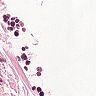
Metastatic tissue present: no